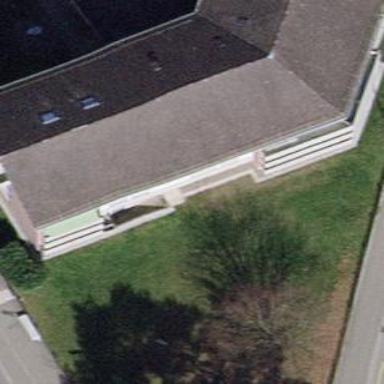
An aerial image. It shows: Gabled building with roof oriented along its structure.